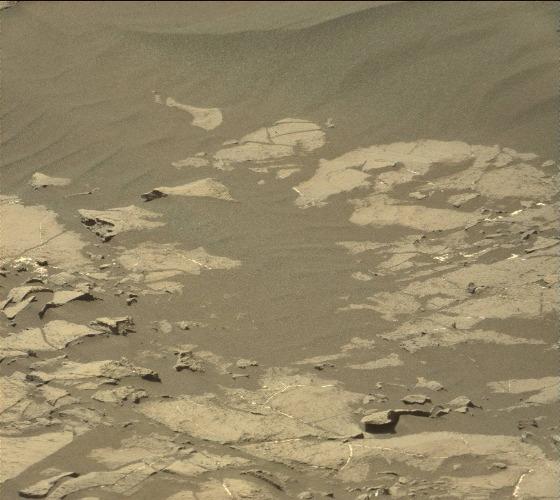
Terrain classes present: Bedrock, Gravel / Sand / Soil, Rock, Shadow